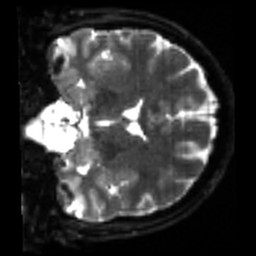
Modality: sbref
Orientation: coronal
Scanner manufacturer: siemens
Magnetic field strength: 3 T
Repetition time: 4 s
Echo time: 0.0594 s